Question: I wrote my own task bar replacement, I am using it for many years happily (sort of) but I have some issues unresolved. Please help! I have "hint" windows appear in my task bar. Those (usually yellow) windows that appear when you hover the mouse over a tab in a browser or a button or a link in some program. Normally those windows should disappear once you move your mouse, and normally they should not be detected as separate windows and should not be displayed in the task bar. Bot for me they are often not closed and stay on teh screen forever, until reboot, or closed partially, the yellow window with a text of a hint disappears but the "shadow" that was surrounding it stays in place (sometimes with a white box
.
Please help to understand how to avoid those windows to be detected as "normal windows" and explain why I have them unclosed.
I looked into ReactOS task bar source code, but for me it looks very similar to my own implementation, I cannot find any serious difference. SO I must be missing something. Here is some code I use:
'''
//making taskbar window
SHELLHOOK = RegisterWindowMessageA("SHELLHOOK");
SetTaskmanWindow(prog->handle);
RegisterShellHookWindow(prog->handle);
prog->setCaption("Shell_TrayWnd");
SendMessage(prog->handle, SHELLHOOK, 0, 0);
SendMessage((void*)0xffff, tray.WM_TASKBARCREATED, 0, 0);
//enumerating windows to put into taskbar
int __stdcall enum_proc(void * H, WindowsList &L)
{
// try to filter out unnecessary windows
if (H == mainWindow.handle) return true;
if (
GetWindow(H, GW_OWNER)
|| !IsWindowVisible(H)
|| !IsWindow(H)
|| GetParent(H) != 0
) return true;
str s; s.setLength(1024); // try to filter out 'tooltips' by classname or size
s.setLength(GetClassNameA(H, *s, s.length));
s.lower();
if (s.pos("tooltip") >= 0) return true; //did it work? (nope)
int S = GetWindowLong(H, GWL_STYLE);
RECT R; GetWindowRect(H, &R); int h = R.bottom - R.top;
//if (h > 10 && h < 30) return true; // this is not a solution sadly..
if (S & TTS_NOPREFIX) return true;
if (S & TTS_ALWAYSTIP) return true;
L.addWindowHandle(H);
return true;
}
void get_sys_window_list(WindowsList &L)
{
EnumWindows(enum_proc, &L);
}
'''
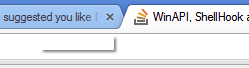
Answer: I don't know how did you missed it while looking at the source code of ReactOS, but tooltips have the 'WS_EX_TOOLWINDOW' extended style. Windows with this style set should not be displayed on the taskbar.
<URL>.
As for the issue about:
> "shadow" that was surrounding it stays in place
I didn't understand how that's related to the issue. You attached a screenshot of Chrome. Does it mean that somehow your taskbar causes the tooltip's shadow to stay on screen?